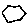
Label: hexagon